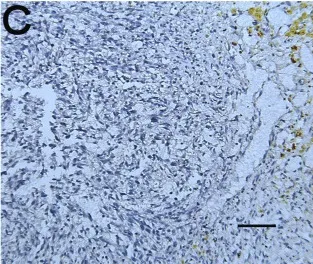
Pathological results of lung and brain tissues. (B): The lesions of the brain tissue are similar to those of the pulmonary nodules, accompanied by hemorrhage and necrosis. The surrounding brain tissue can be seen in the cuff-like infiltration of lymphocytes-based inflammatory cells around the blood vessels. Necrophages and satellite cells can also be observed. , x200.
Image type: pathology (immunostaining)